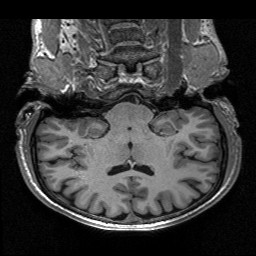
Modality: T1w
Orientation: sagittal
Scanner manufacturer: siemens
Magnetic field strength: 3 T
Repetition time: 2.53 s
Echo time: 0.00267 s